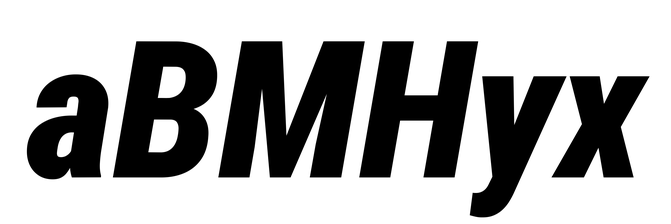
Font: Roboto-Italic_Condensed_Black_Italic